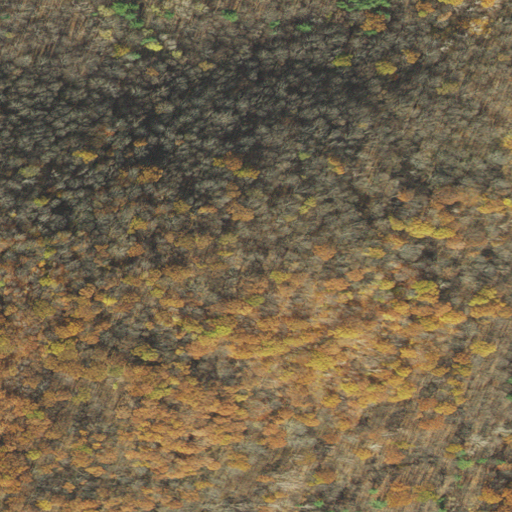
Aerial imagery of mountain in Vermont named Long Hill containing deciduous forest and mixed forest